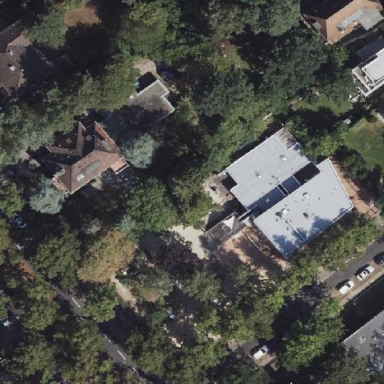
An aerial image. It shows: Kindergarten.